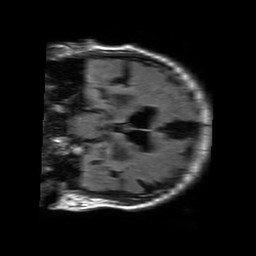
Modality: FLAIR
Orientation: coronal
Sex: male
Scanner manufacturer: philips
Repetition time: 11 s
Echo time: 0.125 s